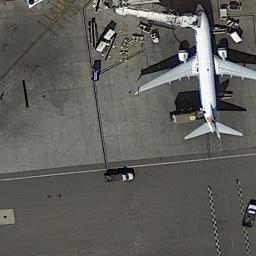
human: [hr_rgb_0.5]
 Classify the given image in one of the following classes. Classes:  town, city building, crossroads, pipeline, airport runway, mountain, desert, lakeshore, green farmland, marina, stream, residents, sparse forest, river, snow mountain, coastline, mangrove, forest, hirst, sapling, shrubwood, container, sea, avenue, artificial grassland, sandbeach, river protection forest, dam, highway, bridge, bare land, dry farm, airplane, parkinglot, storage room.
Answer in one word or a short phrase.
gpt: airplane